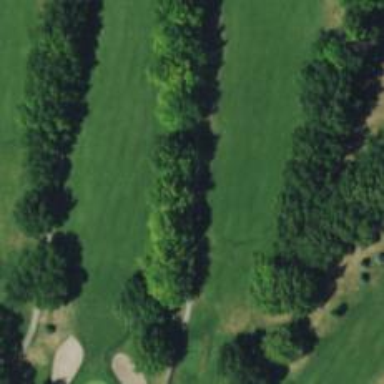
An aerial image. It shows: Path for both road and golf.